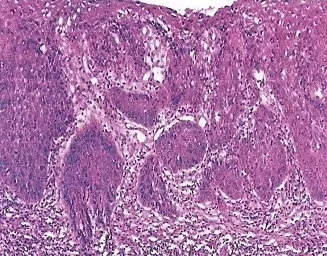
Histological appearance of squamous cell carcinoma.
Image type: pathology (h&e)